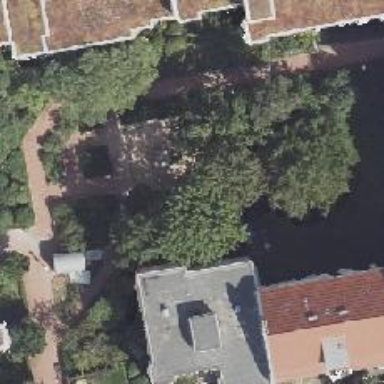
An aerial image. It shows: Playground with playhouse.